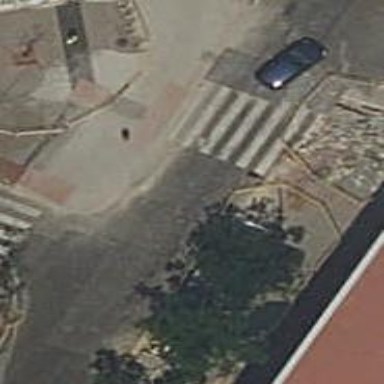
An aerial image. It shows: Uncontrolled zebra crossing with traffic calming table.